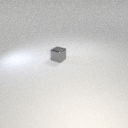
small gray metal cube